Question: I am having one simple form i created using JFrame.
In which i used one small JButton in which i set text only "X", now the problem is that when i press that button
So, how can i resolve it?

Here Try to look at the button at the corner with red background.
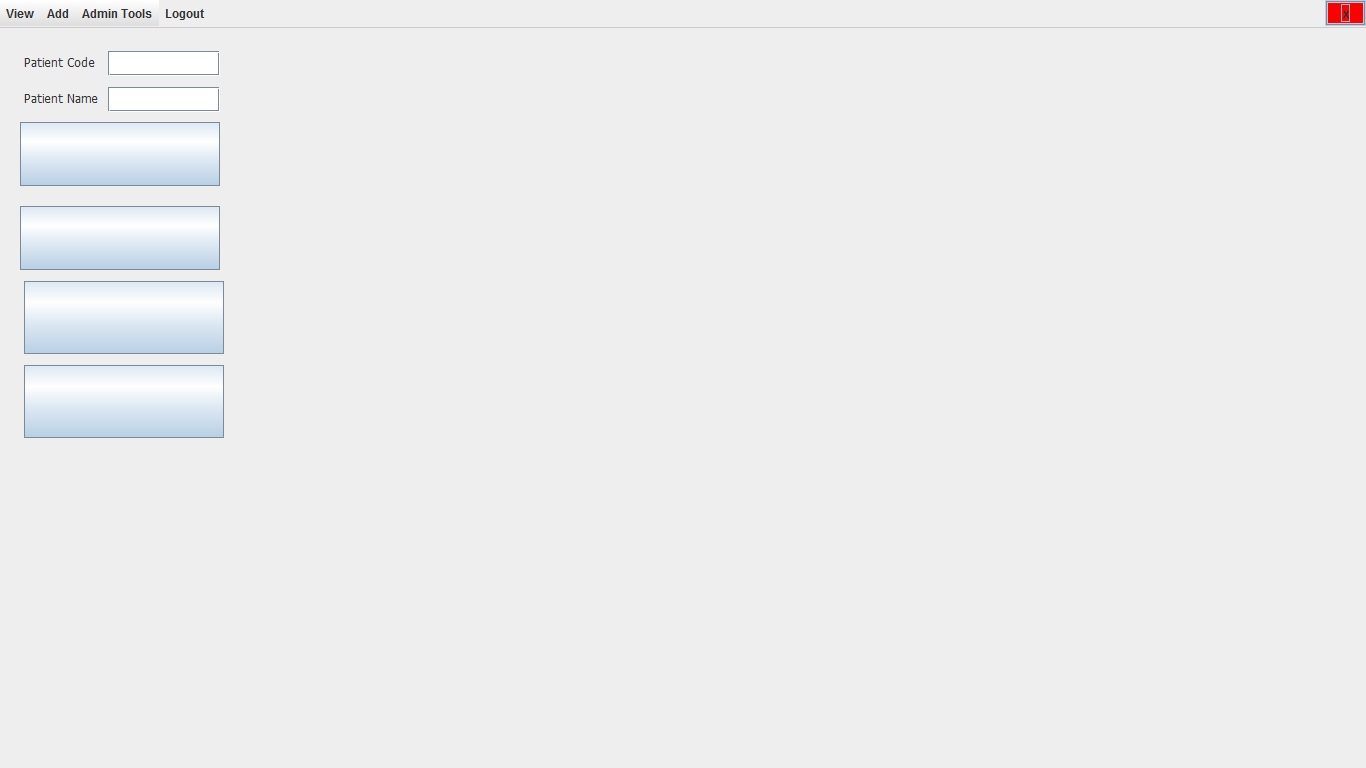
Answer: Looks like a keyboard focus indicator. If you want that never appear call 'setFocusable(false)' for that button.